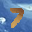
Label: 7